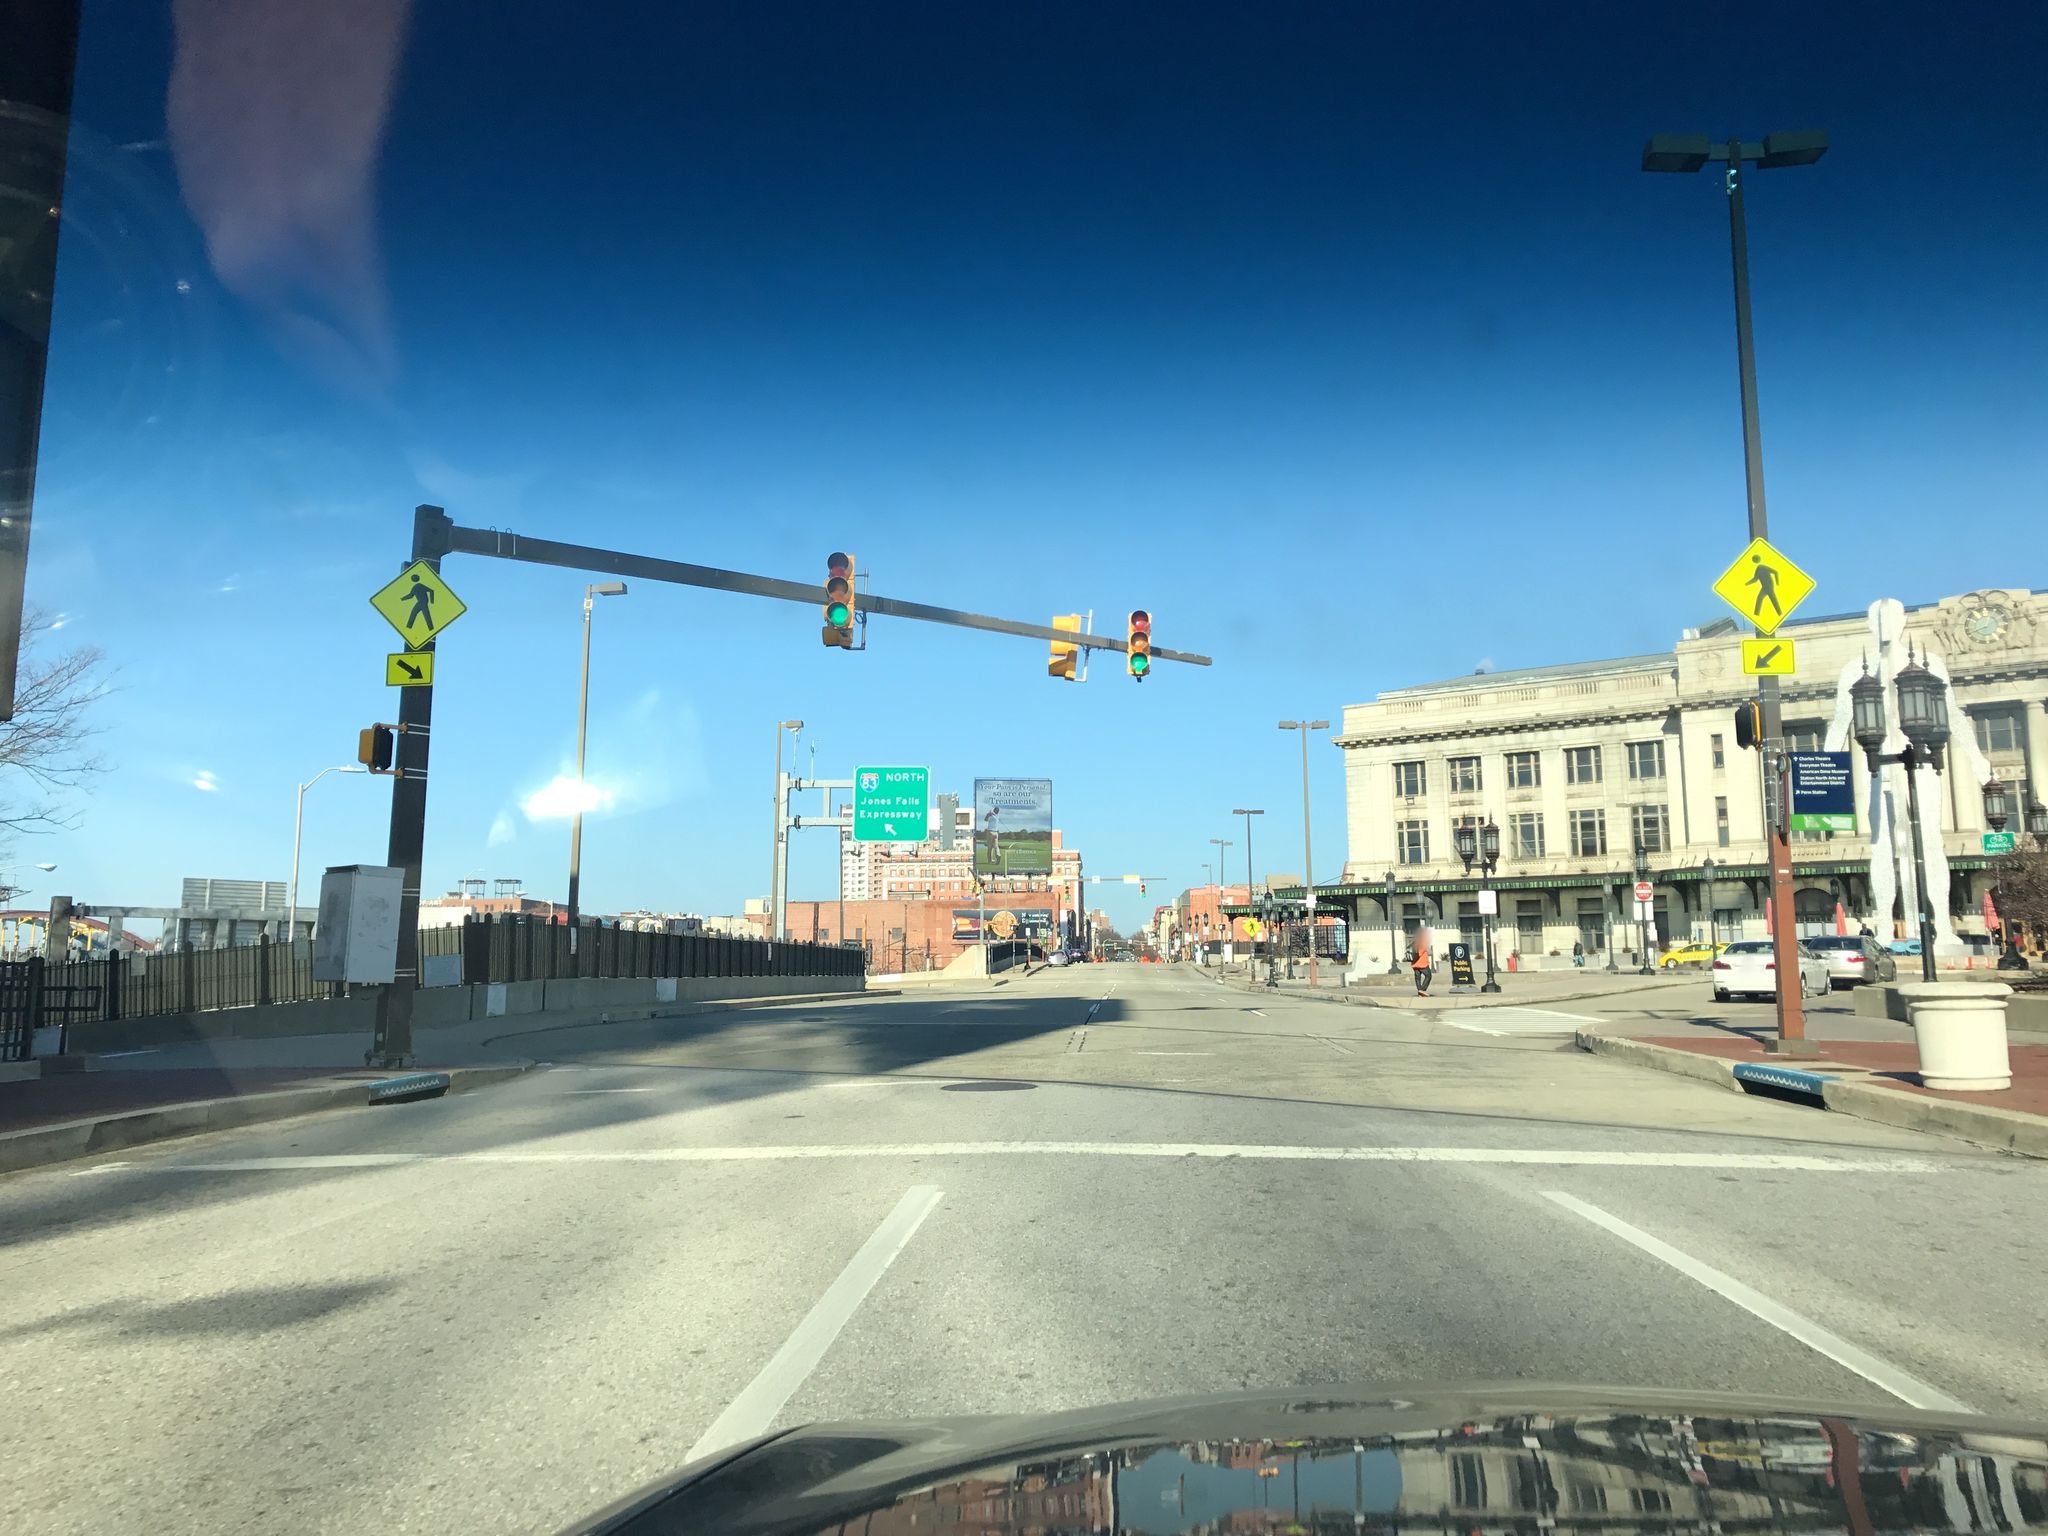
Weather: clear
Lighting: day
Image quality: good
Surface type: driving surface
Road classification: service, footway, unclassified
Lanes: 1
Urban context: urban centre
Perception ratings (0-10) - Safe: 4.45, Lively: 3.45, Beautiful: 3.68, Boring: 3.29, Depressing: 3.56, Wealthy: 3.85